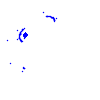
Particle: electron